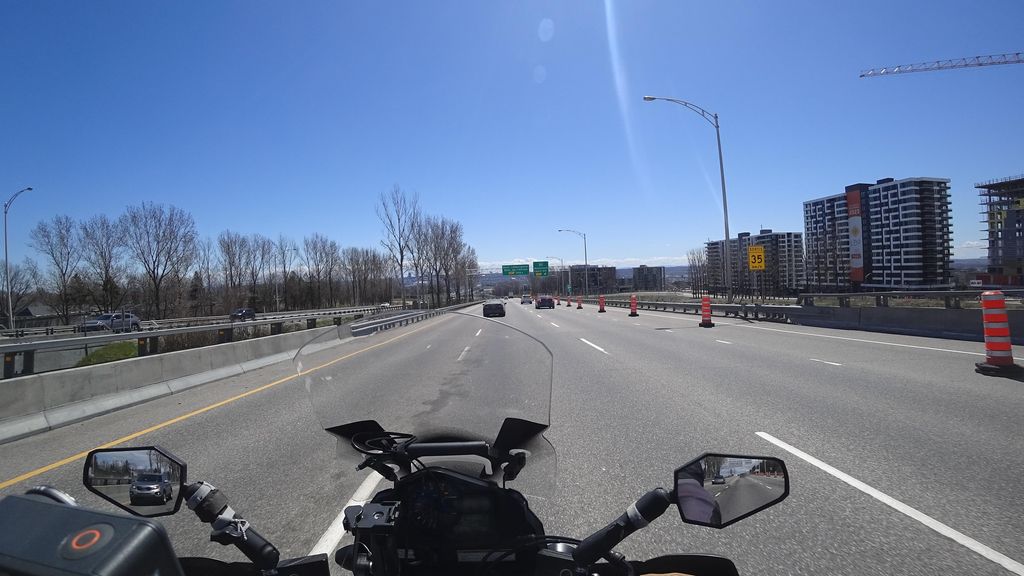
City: quebec_city